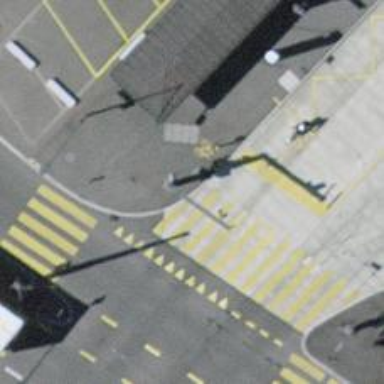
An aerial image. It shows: Kerb barrier.